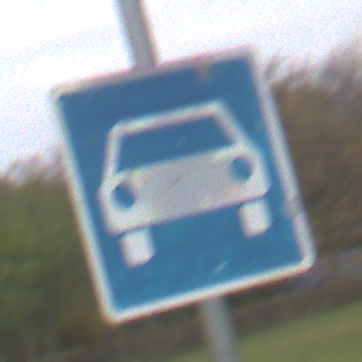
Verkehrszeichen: Kraftfahrstrasse
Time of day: Midday
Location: Outdoor (Suburban)
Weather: Overcast
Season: NotSpecified
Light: Natural